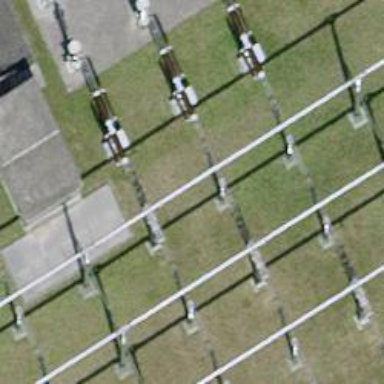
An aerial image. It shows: Power line with 3 cables in bay configuration.